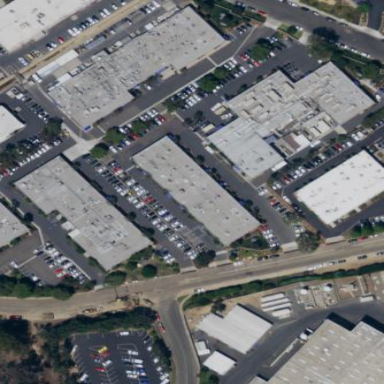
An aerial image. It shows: Industrial building.